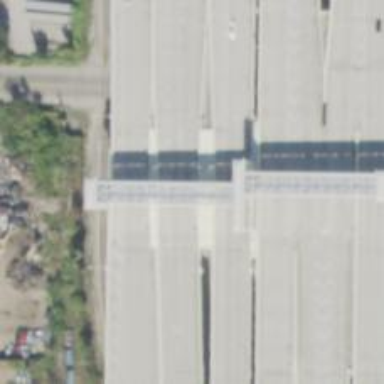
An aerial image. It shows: Toll gantry on the road.